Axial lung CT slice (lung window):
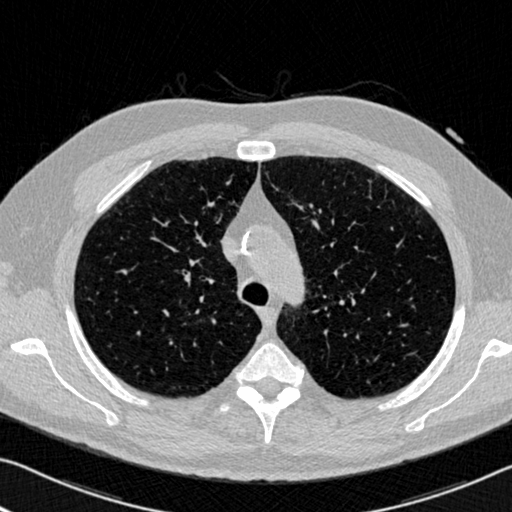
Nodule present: no